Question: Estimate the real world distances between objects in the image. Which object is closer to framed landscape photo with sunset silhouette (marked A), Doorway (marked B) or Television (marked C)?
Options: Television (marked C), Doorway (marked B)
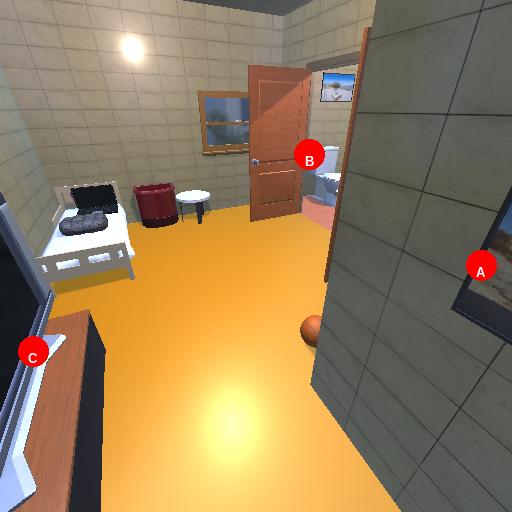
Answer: Television (marked C)